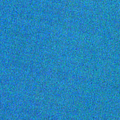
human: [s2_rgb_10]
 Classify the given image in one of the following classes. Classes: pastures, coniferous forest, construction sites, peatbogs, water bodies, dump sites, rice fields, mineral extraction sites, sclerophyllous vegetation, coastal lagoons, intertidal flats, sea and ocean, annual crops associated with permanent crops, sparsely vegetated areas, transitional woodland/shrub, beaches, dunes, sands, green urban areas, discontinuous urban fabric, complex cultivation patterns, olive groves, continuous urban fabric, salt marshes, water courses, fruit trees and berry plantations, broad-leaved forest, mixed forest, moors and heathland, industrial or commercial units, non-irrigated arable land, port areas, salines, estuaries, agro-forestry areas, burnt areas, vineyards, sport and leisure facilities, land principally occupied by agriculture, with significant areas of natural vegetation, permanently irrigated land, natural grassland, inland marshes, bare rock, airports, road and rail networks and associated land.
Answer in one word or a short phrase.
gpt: sea and ocean